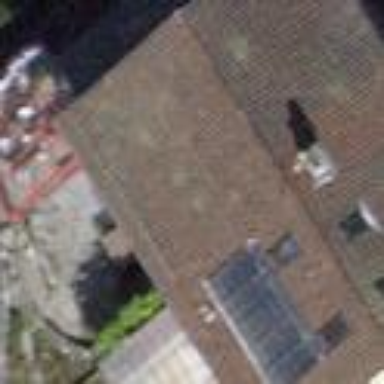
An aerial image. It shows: Building with tile roof.